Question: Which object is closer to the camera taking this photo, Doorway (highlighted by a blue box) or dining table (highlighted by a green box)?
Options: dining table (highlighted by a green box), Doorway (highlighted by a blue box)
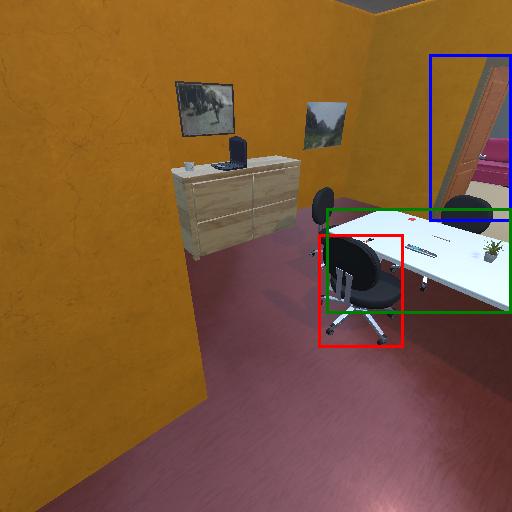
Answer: dining table (highlighted by a green box)